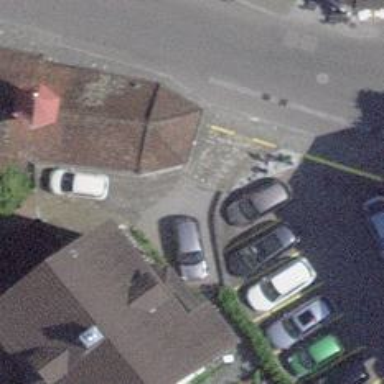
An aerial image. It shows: View of roof with edges.